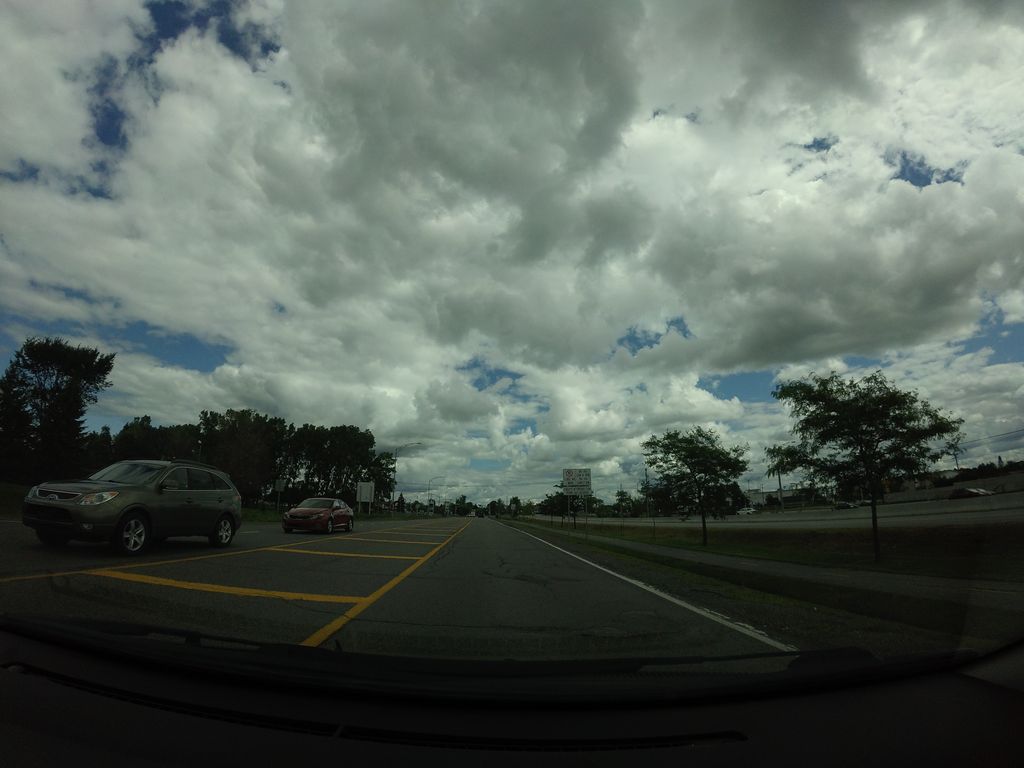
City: ottawa-gatineau